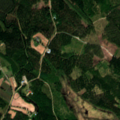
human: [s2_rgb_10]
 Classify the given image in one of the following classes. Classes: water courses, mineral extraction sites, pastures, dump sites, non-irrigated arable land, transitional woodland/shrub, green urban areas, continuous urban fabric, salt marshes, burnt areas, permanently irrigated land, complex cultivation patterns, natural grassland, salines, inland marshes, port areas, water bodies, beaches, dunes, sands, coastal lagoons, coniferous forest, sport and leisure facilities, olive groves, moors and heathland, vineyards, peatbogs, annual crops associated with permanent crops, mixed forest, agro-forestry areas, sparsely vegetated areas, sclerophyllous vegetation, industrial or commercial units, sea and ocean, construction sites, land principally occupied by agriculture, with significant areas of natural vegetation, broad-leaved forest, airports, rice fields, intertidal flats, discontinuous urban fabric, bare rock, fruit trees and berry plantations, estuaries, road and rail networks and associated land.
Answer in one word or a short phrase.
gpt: coniferous forest, mixed forest, transitional woodland/shrub